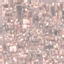
Label: Residential